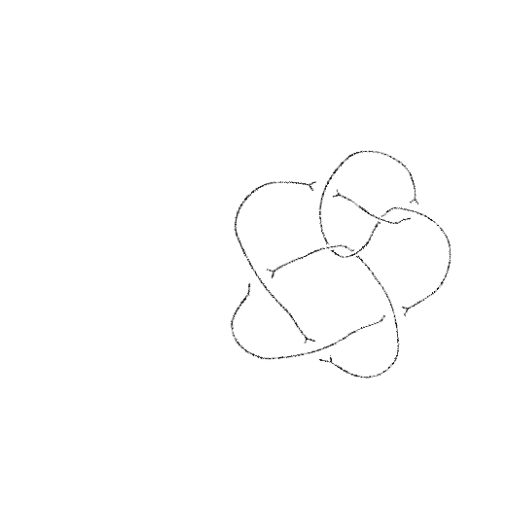
Crossing number: 8